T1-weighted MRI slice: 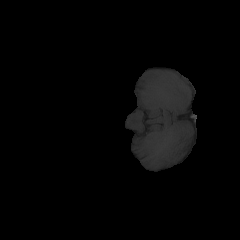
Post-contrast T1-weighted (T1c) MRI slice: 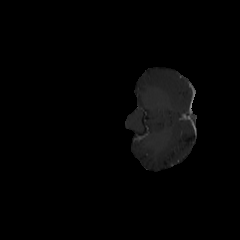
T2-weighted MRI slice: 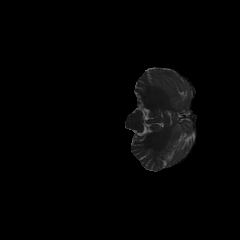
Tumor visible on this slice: no